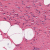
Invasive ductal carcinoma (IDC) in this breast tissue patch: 0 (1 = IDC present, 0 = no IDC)